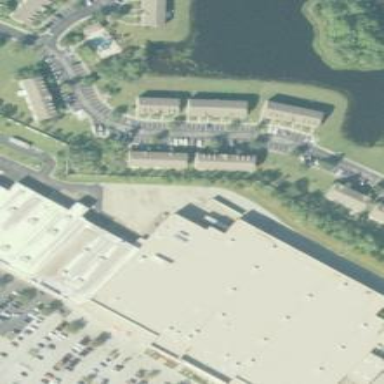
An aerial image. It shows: Supermarket located in building.